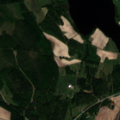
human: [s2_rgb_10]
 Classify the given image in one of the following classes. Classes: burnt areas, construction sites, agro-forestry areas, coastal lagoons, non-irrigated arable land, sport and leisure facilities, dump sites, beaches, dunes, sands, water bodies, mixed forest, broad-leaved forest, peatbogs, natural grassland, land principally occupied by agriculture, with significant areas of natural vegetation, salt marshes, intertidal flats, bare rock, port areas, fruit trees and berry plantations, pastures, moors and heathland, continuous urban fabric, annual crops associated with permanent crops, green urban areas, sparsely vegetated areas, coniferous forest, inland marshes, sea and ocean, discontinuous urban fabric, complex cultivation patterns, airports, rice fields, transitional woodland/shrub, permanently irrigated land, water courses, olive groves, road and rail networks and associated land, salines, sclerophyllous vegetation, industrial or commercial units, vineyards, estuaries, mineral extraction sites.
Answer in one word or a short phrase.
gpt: non-irrigated arable land, land principally occupied by agriculture, with significant areas of natural vegetation, mixed forest, water bodies